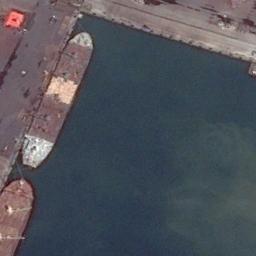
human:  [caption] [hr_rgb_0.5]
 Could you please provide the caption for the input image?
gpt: There are many cars on the ground beside the ships .

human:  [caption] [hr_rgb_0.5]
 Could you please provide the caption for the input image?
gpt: The two cargo ships are docked at the dock and the water is deep blue .

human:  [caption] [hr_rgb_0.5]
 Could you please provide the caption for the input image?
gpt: Two orange-red bulk carriers docked at the dock .

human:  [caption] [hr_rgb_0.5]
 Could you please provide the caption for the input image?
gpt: There is a ship in the blue water on the shore .

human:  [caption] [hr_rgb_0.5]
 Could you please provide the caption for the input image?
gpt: There are two ships at the harbor .